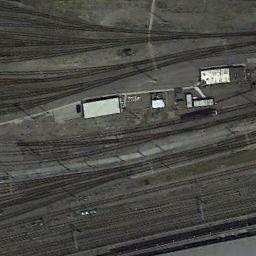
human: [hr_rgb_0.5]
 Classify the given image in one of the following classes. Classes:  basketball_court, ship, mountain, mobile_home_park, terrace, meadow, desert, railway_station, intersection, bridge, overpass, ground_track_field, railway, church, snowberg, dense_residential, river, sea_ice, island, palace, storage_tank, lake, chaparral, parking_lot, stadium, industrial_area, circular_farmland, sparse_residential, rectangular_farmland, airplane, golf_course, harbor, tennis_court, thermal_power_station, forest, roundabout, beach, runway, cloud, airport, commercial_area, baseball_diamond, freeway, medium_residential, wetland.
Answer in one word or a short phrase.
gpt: railway